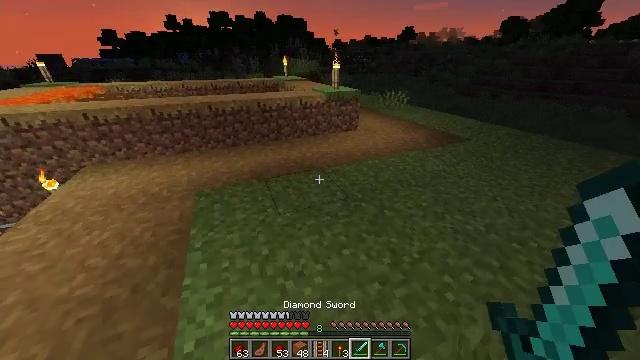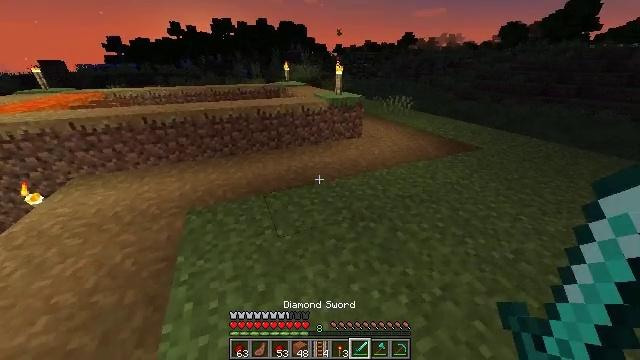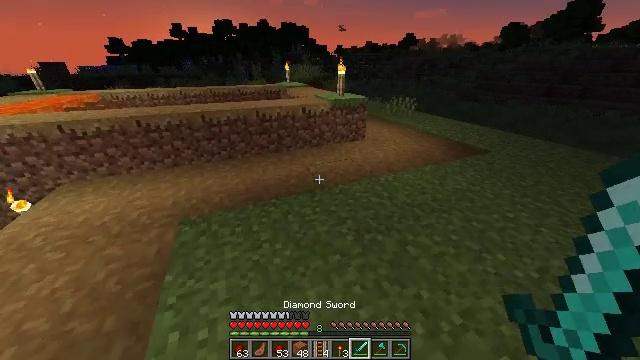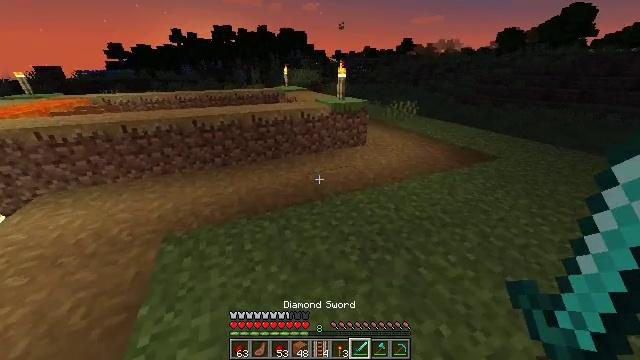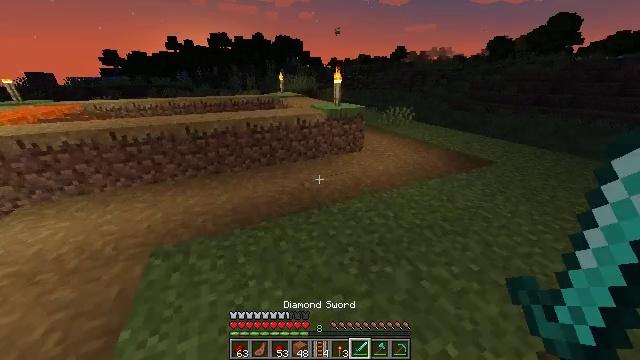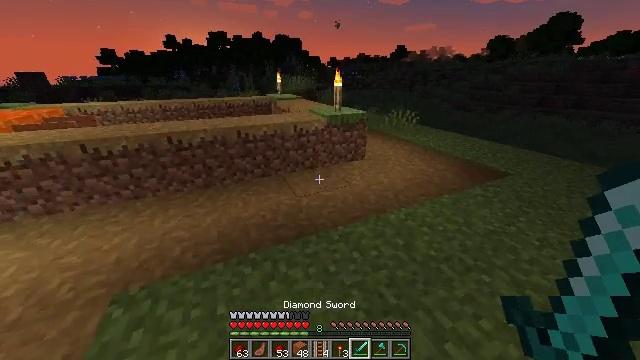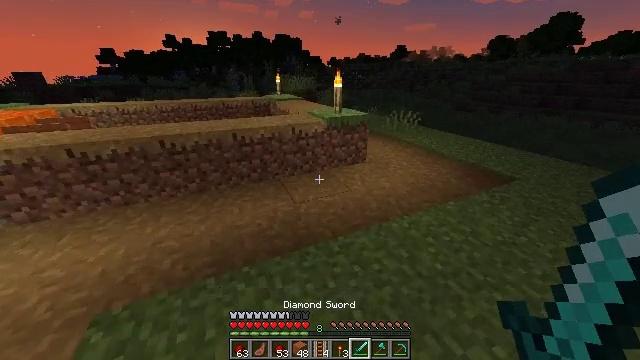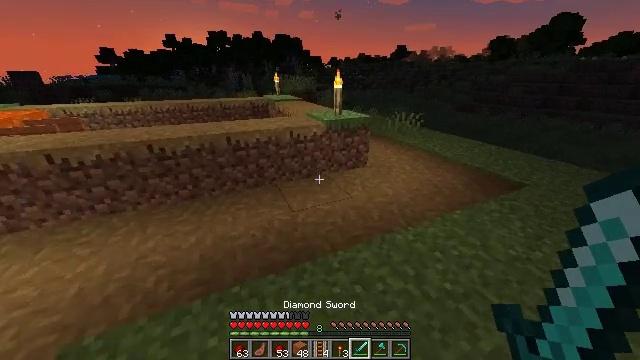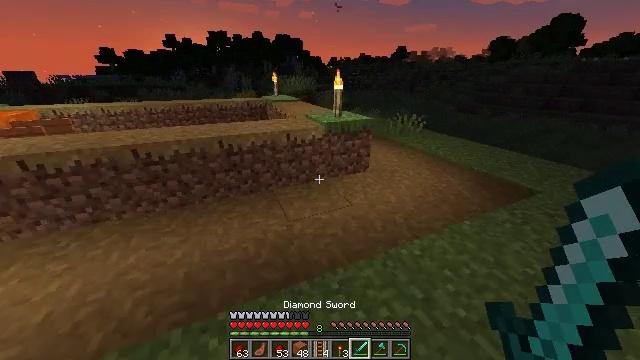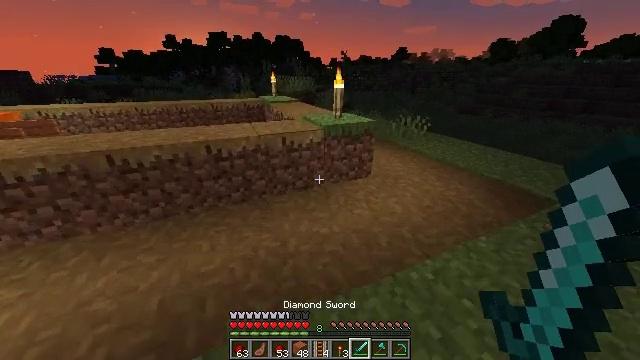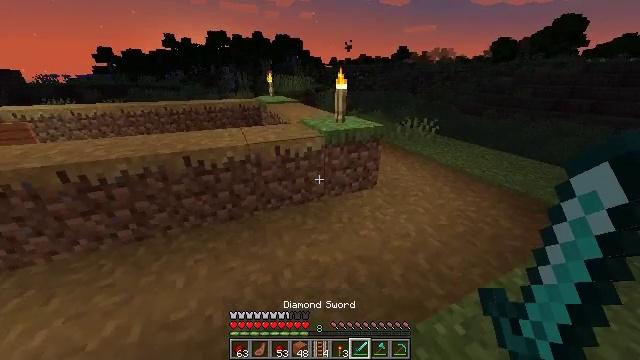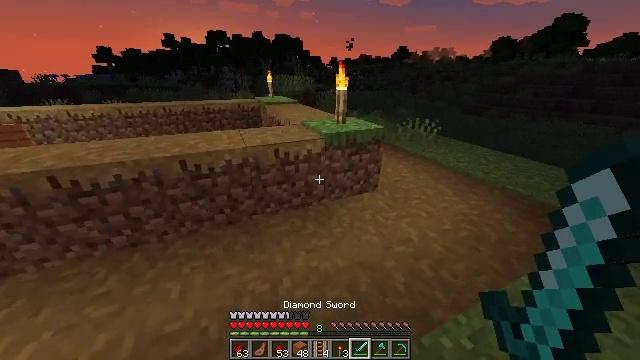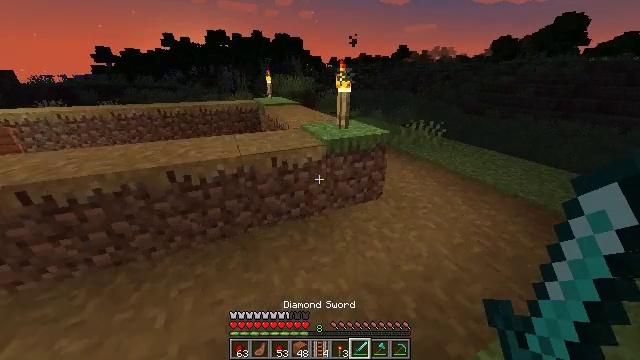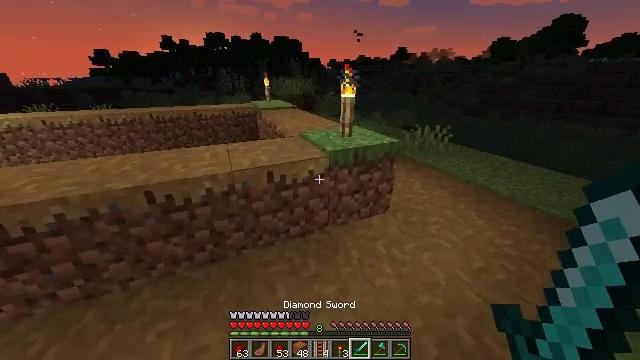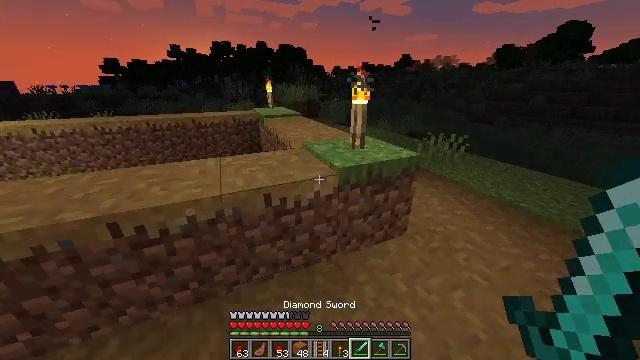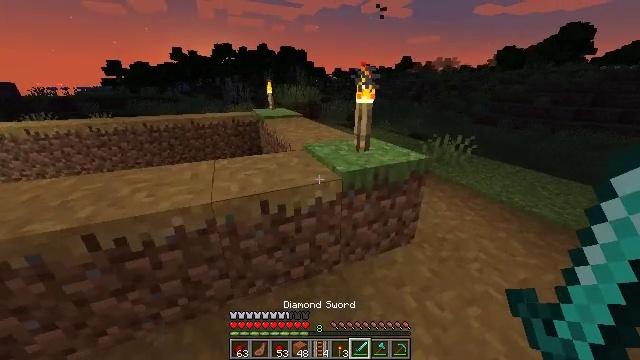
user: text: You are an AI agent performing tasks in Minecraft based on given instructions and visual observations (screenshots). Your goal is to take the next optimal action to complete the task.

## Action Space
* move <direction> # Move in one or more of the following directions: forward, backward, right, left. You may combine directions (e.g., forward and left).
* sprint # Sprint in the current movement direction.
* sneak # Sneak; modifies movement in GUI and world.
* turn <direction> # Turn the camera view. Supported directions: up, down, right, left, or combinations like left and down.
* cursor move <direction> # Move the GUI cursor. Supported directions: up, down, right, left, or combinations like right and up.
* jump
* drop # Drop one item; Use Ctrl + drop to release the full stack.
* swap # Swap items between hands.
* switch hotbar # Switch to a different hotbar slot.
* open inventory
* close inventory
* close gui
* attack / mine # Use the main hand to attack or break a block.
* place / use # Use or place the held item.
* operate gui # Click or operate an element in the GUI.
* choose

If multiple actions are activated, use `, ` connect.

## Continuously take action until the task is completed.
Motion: motion action
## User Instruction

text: Harm the villager.
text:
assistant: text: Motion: move forward, sprint
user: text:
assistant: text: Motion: move forward, sprint
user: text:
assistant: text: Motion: move forward, sprint
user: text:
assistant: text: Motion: move forward, sprint, turn right and up
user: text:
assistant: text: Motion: move forward
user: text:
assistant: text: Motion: move forward
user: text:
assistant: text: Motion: move forward, sprint
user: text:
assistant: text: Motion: move forward, sprint
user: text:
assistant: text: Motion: move forward, sprint
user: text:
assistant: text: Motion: move forward
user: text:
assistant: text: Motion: move forward
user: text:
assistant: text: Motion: move forward, sprint
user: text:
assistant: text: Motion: move forward, sprint
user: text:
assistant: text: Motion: move forward, turn left and up
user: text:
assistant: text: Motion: move forward
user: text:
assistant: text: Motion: move forward
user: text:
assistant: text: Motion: move forward, turn right
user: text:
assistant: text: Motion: move forward, turn right
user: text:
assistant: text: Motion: move forward
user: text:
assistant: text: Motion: move forward, turn left
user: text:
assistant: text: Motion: move forward, turn left and down
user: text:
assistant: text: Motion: move forward, turn left and down, jump
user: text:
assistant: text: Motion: move forward, turn left, jump
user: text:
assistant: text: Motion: move forward, turn left, jump
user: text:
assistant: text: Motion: move forward, jump
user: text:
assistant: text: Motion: move forward, jump
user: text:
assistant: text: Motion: move forward, jump
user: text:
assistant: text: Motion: move forward
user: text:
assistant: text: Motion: move forward
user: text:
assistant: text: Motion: move forward